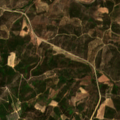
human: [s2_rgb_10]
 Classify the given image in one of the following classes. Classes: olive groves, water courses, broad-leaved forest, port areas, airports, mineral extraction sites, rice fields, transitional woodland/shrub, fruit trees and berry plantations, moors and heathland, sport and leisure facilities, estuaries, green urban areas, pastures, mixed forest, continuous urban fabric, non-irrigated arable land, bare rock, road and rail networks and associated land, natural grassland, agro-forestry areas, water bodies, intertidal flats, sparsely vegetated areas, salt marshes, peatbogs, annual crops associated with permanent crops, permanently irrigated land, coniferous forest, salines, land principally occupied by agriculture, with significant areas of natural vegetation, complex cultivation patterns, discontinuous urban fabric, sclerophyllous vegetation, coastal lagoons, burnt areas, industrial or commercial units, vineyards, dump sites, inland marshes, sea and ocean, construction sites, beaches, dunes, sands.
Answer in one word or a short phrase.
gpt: complex cultivation patterns, land principally occupied by agriculture, with significant areas of natural vegetation, transitional woodland/shrub